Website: ulta-beauty
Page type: customer-info-address
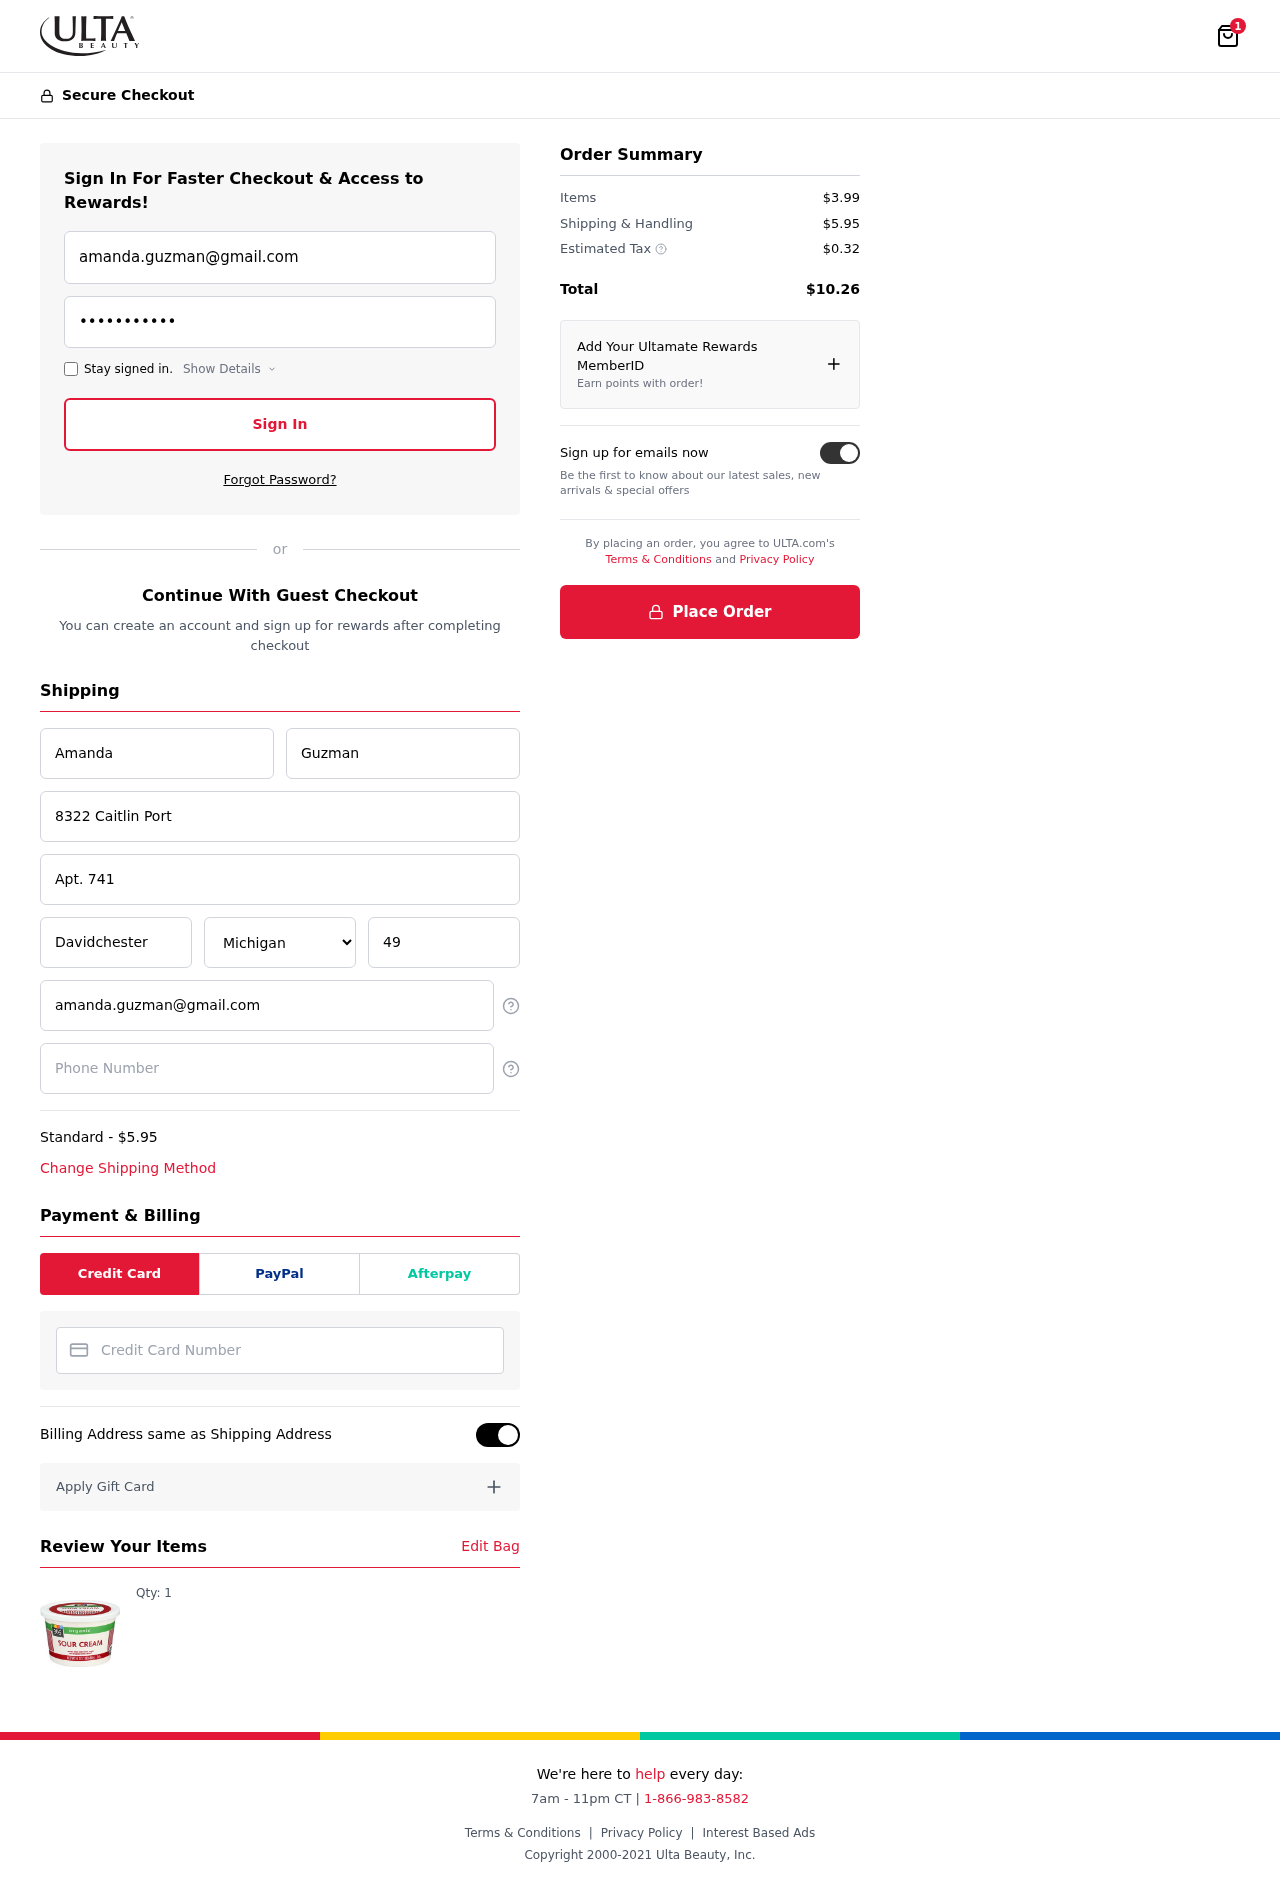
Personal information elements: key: PII_CARD_NUMBER
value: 3465 6684 5347 585
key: PII_CITY
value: Davidchester
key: PII_EMAIL
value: amanda.guzman@gmail.com
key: PII_FIRSTNAME
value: Amanda
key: PII_LASTNAME
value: Guzman
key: PII_PHONE
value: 6902676176
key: PII_POSTCODE
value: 49670
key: PII_STATE
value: Michigan
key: PII_STREET
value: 8322 Caitlin Port
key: PII_STREET2
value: Apt. 741
Product elements: key: PRODUCT1_QUANTITY
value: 1
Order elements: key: ORDER_NUM_ITEMS
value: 1
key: ORDER_SHIPPING_COST
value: $5.95
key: ORDER_ITEMS_TOTAL
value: $3.99
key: ORDER_SHIPPING_COST2
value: $5.95
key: ORDER_TAX
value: $0.32
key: ORDER_TOTAL
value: $10.26